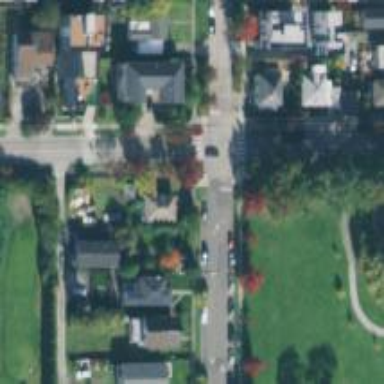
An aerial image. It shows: Tertiary road with separate sidewalk.